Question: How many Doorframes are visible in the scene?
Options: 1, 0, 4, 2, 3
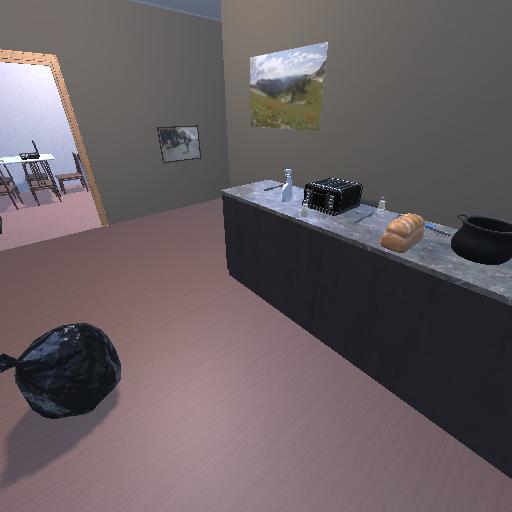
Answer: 1